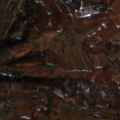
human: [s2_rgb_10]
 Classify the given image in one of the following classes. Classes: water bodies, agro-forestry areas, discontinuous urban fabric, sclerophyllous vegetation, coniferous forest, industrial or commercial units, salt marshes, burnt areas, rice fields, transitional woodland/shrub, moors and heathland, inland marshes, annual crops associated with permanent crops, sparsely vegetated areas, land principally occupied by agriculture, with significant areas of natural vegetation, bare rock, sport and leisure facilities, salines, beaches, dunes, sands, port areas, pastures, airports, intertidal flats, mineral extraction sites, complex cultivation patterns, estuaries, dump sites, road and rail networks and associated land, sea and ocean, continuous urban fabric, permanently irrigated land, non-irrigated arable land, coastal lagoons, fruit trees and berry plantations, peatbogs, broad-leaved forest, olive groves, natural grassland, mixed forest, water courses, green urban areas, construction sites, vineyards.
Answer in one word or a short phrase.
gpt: non-irrigated arable land, complex cultivation patterns, land principally occupied by agriculture, with significant areas of natural vegetation, broad-leaved forest